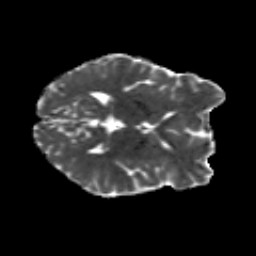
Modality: MD
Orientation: axial
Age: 18
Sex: male
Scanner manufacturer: siemens
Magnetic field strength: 3 T
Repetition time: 8.8 s
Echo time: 0.085 s